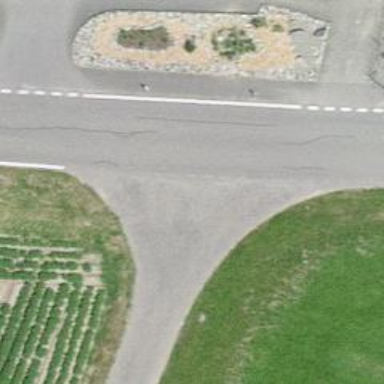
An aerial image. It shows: Unclassified road with asphalt surface.